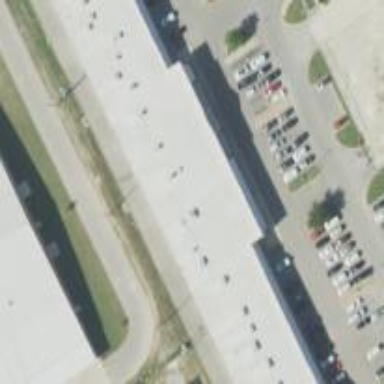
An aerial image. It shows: Retail building.